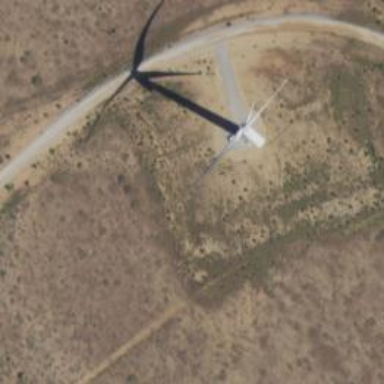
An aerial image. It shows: Wind generator in the form of horizontal axis wind turbine.